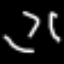
Label: squiggle